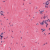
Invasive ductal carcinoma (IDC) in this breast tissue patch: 0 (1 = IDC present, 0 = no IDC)